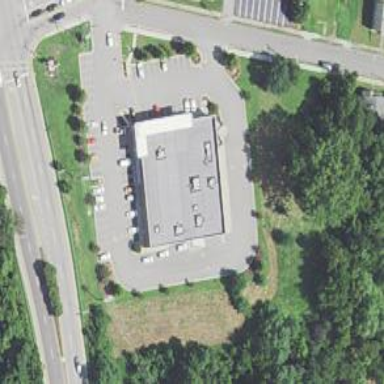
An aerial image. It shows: Pharmacy providing healthcare services.